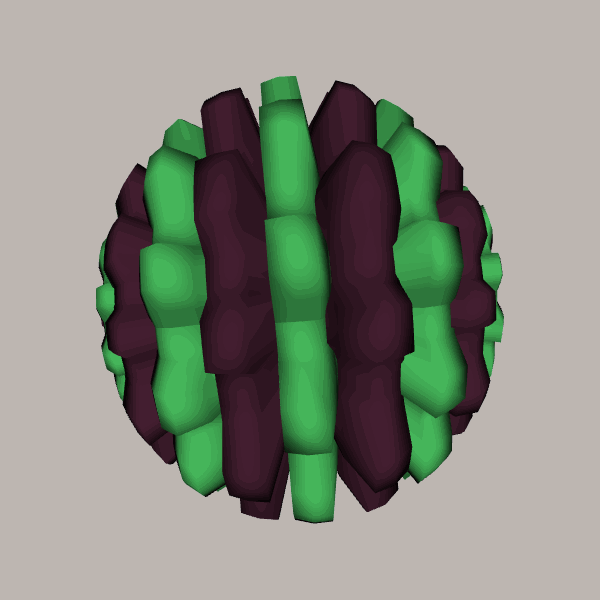
Background: light